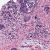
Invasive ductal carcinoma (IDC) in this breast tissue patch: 0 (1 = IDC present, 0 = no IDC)